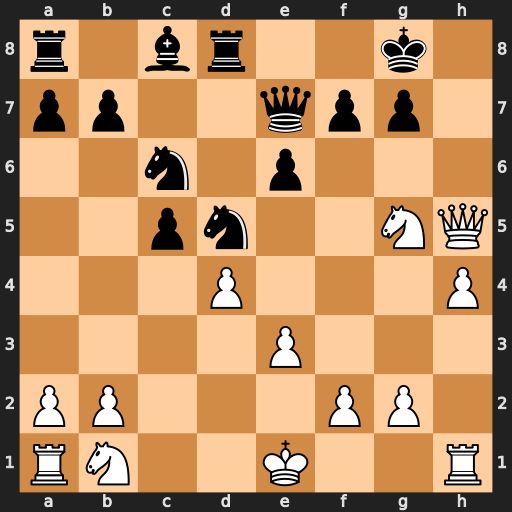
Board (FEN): r1br2k1/pp2qpp1/2n1p3/2pn2NQ/3P3P/4P3/PP3PP1/RN2K2R
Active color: w
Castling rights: KQ
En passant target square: -
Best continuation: Qh7+ Kf8 Qh8#